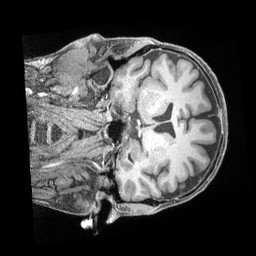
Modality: T1w
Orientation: coronal
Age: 35
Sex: male
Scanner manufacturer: siemens
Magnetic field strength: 3 T
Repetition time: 2 s
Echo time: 0.00211 s